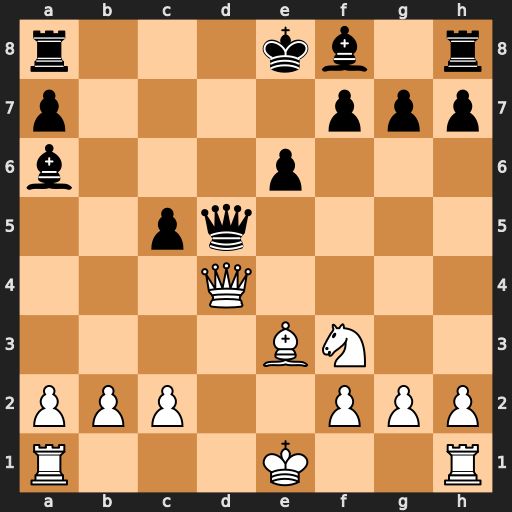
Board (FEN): r3kb1r/p4ppp/b3p3/2pq4/3Q4/4BN2/PPP2PPP/R3K2R
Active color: w
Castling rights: KQkq
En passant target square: -
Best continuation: Qa4+ Bb5 Qxb5+